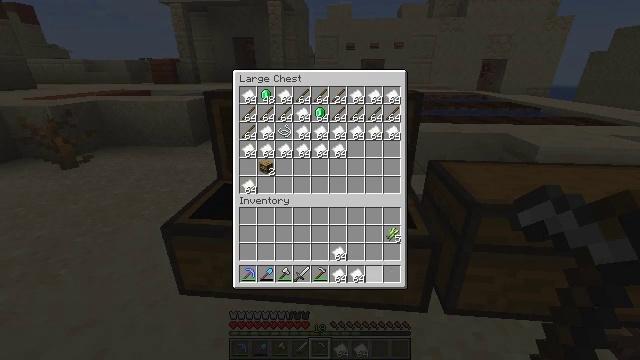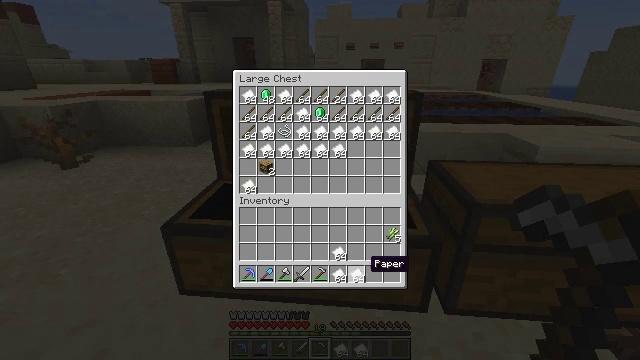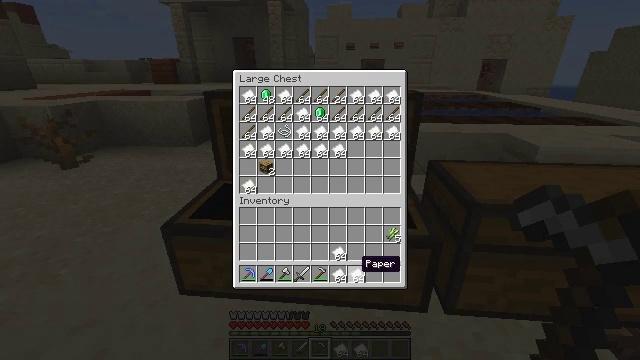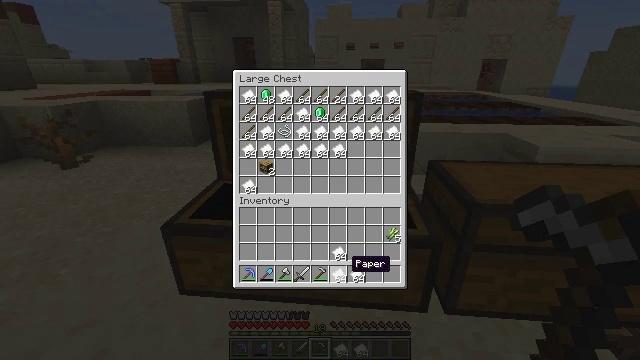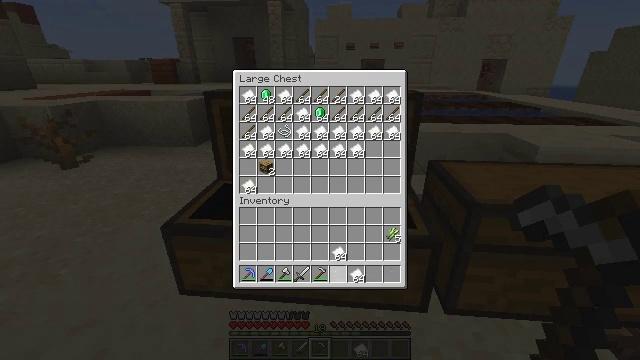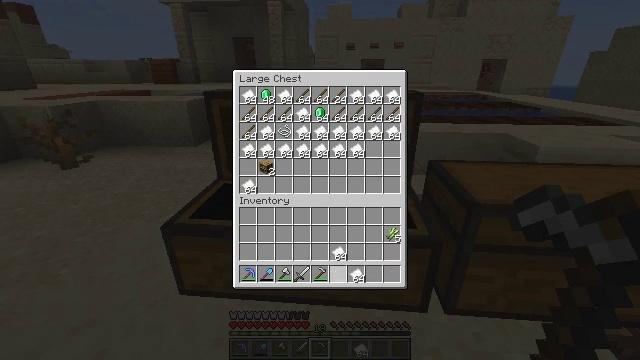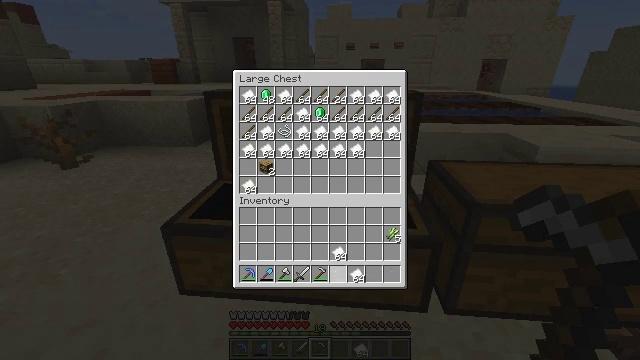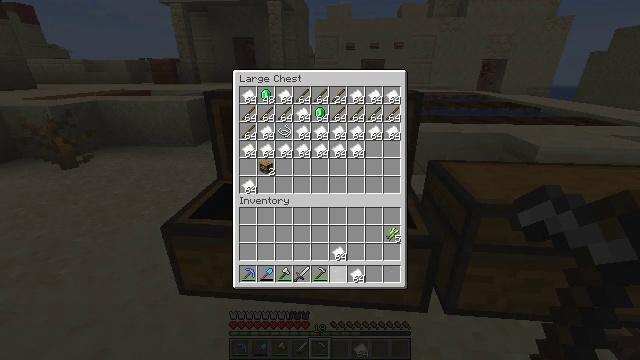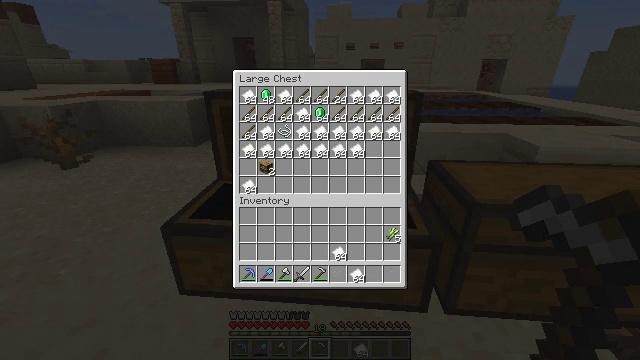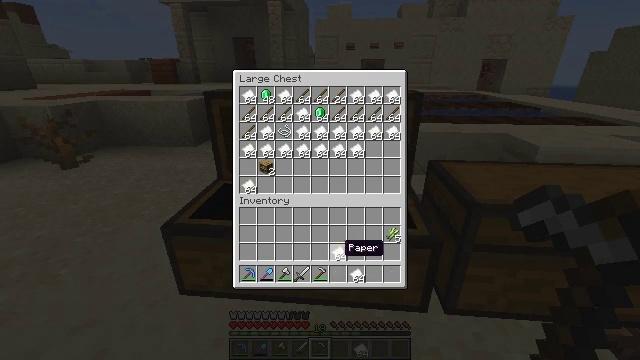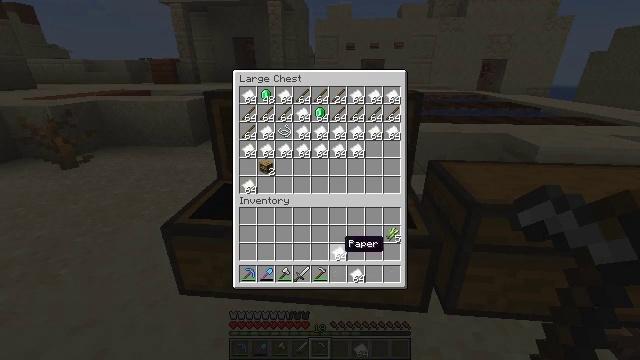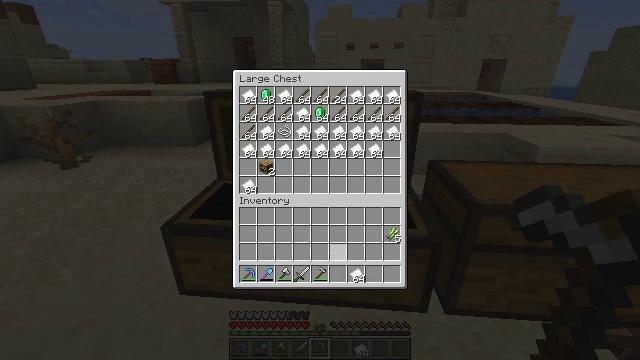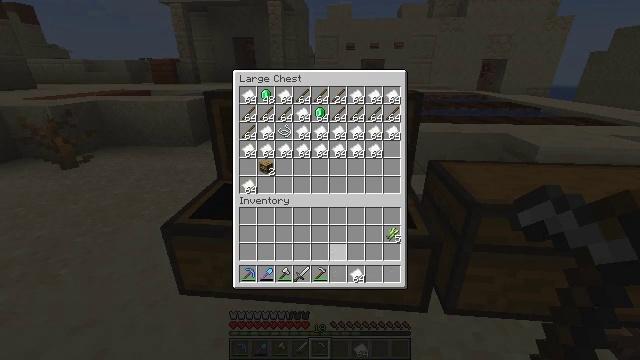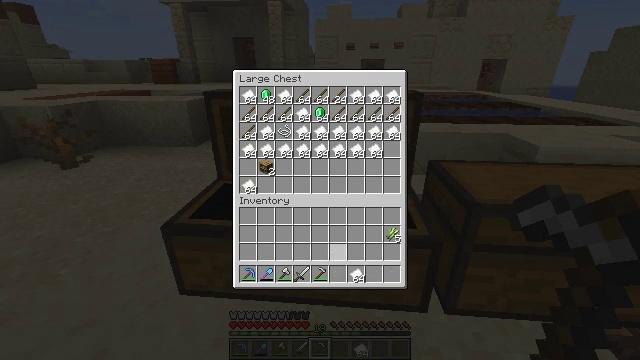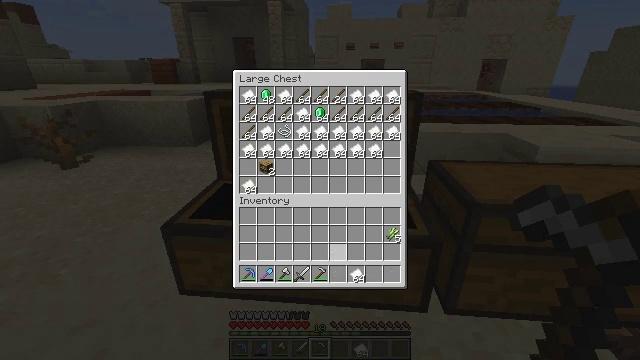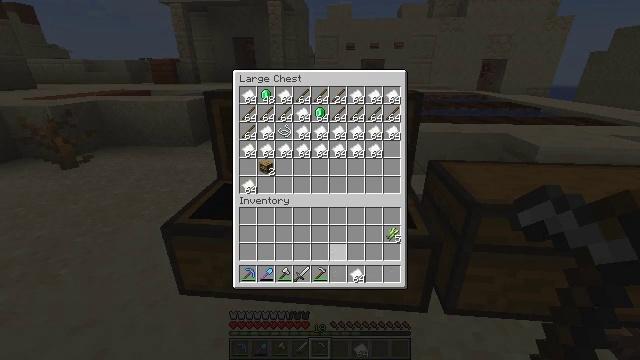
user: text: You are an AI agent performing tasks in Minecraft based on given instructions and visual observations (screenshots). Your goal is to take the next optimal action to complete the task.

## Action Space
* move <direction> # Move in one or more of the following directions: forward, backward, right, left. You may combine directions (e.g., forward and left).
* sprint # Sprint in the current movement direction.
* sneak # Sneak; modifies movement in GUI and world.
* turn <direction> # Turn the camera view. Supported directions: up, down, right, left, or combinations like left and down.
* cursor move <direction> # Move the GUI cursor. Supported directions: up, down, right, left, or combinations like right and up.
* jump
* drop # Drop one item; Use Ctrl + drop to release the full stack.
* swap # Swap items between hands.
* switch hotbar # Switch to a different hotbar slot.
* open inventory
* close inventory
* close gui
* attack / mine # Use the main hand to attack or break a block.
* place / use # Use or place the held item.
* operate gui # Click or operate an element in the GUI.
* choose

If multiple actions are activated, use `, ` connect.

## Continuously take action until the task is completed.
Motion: motion action
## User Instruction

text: Mine the acacia wall sign from the wall.
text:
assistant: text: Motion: sneak, operate gui
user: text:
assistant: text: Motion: sneak, cursor move left, operate gui
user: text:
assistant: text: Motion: sneak, cursor move left
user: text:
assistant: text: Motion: sneak, operate gui
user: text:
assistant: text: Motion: sneak, operate gui
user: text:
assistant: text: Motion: sneak, operate gui
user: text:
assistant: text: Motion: sneak
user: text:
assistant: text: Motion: sneak, cursor move up
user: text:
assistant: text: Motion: sneak, cursor move up
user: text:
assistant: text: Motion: sneak
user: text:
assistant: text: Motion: sneak, operate gui
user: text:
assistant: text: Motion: sneak, operate gui
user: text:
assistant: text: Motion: sneak, operate gui
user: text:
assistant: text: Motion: sneak
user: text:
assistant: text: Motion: sneak
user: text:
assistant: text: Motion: sneak
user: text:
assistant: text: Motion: sneak, cursor move down
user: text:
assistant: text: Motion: sneak, cursor move down
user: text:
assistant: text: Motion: sneak
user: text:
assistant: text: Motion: sneak, operate gui
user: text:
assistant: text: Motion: sneak, operate gui
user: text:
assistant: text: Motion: sneak, operate gui
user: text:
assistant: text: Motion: sneak
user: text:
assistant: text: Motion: sneak
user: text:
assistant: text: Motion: sneak
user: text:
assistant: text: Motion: sneak
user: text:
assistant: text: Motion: sneak, cursor move up
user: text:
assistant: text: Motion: sneak, cursor move up
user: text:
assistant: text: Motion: cursor move left and up
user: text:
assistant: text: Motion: cursor move left and up